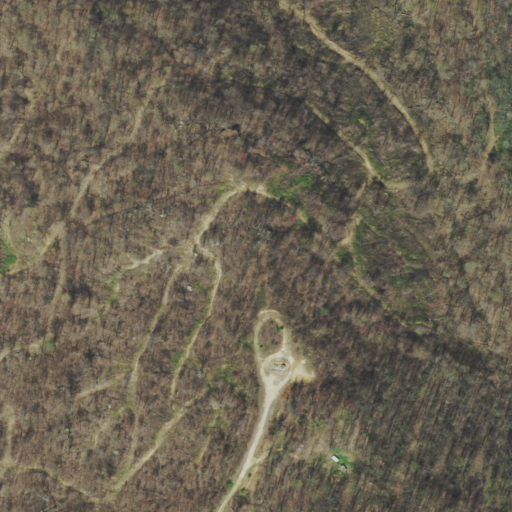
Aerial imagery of mountain in Tennessee named Sun Butte containing deciduous forest, grassland, open development, and mixed forest